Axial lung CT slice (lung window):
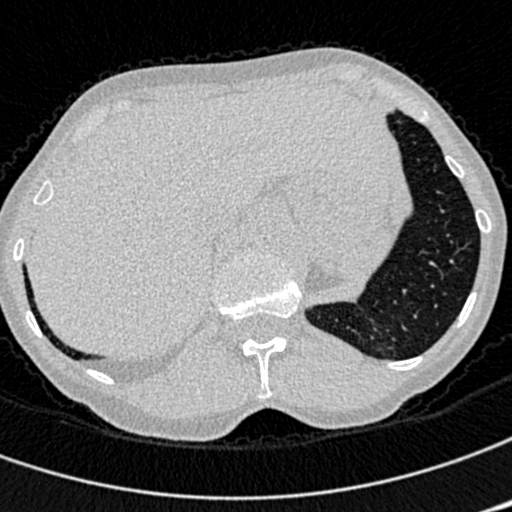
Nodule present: no